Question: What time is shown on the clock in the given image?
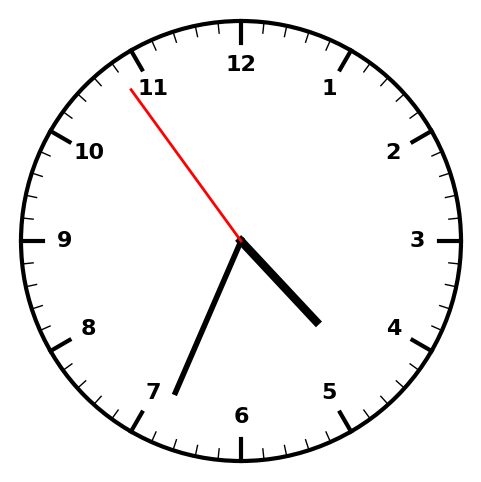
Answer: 04:33:54